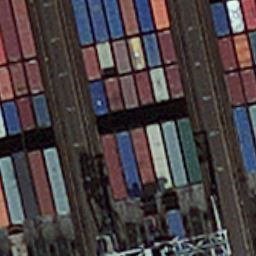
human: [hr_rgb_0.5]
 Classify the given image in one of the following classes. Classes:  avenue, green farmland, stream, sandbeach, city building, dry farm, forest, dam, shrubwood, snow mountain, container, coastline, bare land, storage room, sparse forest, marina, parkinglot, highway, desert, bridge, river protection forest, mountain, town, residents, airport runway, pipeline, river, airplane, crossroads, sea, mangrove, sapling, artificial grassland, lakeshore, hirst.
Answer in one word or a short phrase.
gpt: container